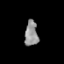
Tissue: prostate
Cell type: T cells
Senescence score: 0.35
Nuclear area (px): 324
Mean DAPI intensity: 146.667